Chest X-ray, PA view. Patient: 41 years old, sex M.
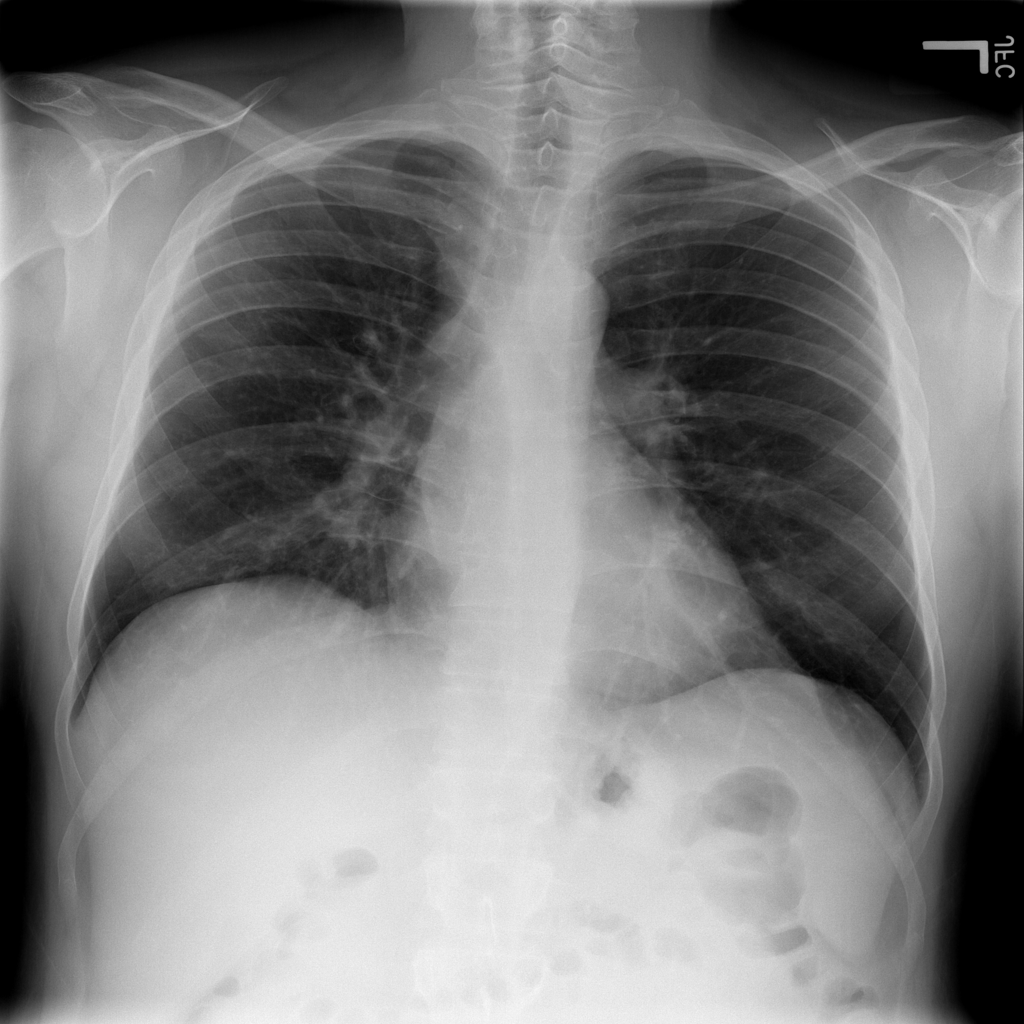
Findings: Infiltration